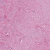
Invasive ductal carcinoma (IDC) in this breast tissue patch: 1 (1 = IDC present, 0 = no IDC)